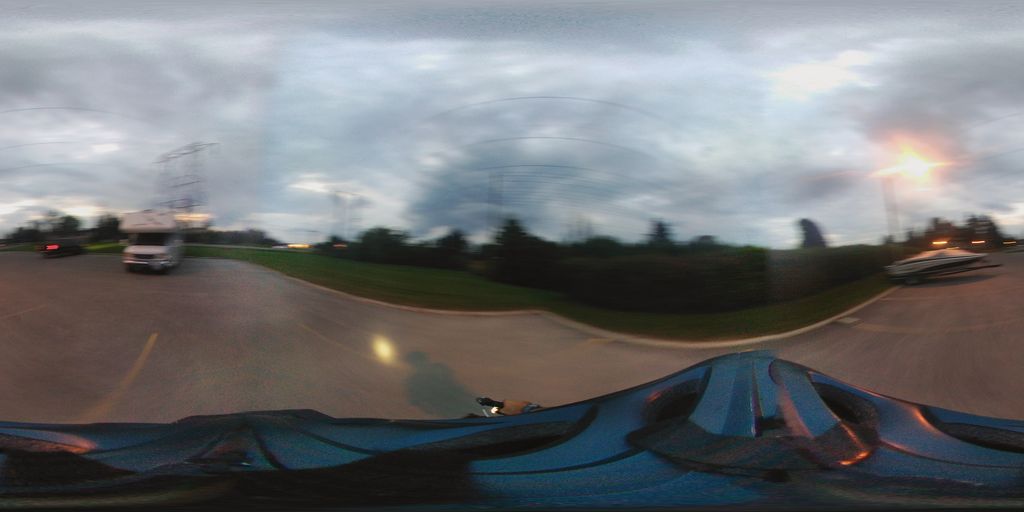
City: ottawa-gatineau